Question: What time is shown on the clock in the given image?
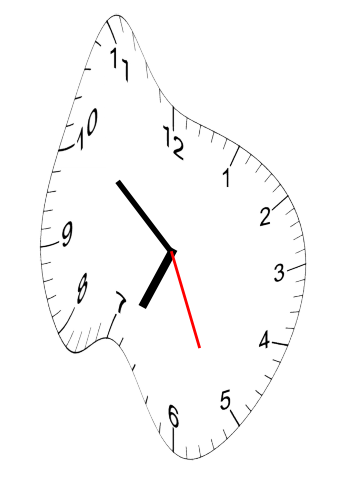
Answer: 06:51:26